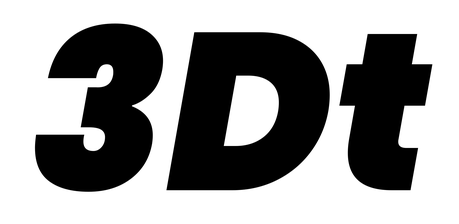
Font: Poppins-BlackItalic